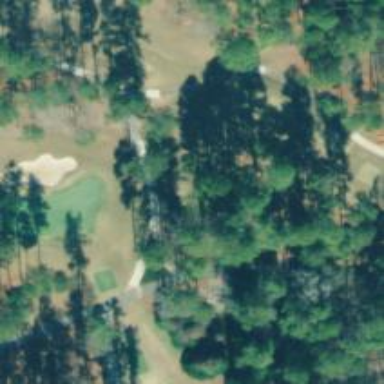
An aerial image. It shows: Path designated for golf carts.